Interaction volume radius: 5 \u00c5
Interaction volume height: 20 \u00c5
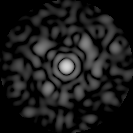
Disorder parameter: 0.8258